Question: Hi i would to implement a very long scroll view for a forum-like view, designing something similar to this image

would it possible to implement this with a table view (considering the not very defined borders between cells and some views overlapping other cells) or i should write a long scroll view with many subviews (memory management?)?
Thanks
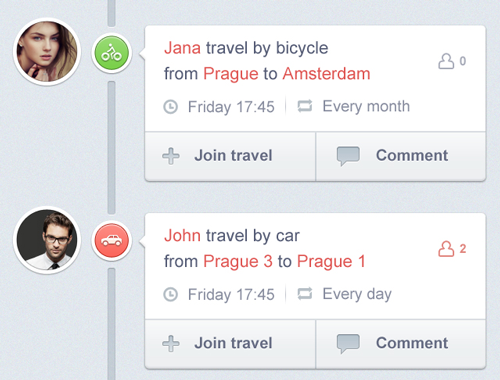
Answer: Use 'UITableView', and it would be better if you subclass 'UITableViewCell' and use the 'layoutSubviews' method to adjust the subviews when you adjust the size of the cell. Change the cell size according to the content present in it.
Check the below links for this:
- <URL>